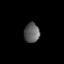
Tissue: prostate
Cell type: T cells
Senescence score: 0.3143
Nuclear area (px): 295
Mean DAPI intensity: 96.936